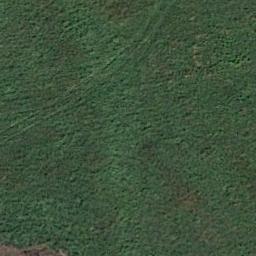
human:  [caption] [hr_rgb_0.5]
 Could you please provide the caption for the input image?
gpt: There is no grass in some parts of the meadow .

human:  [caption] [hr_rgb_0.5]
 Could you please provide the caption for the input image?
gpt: The meadow is full of green grass .

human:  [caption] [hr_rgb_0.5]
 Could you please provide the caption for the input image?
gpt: There are four yellow lines on the grass .

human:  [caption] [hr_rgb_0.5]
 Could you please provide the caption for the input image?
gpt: This meadow has different sparsity in different places .

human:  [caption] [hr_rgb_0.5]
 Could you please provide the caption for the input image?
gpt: A dense meadow with many green grass .